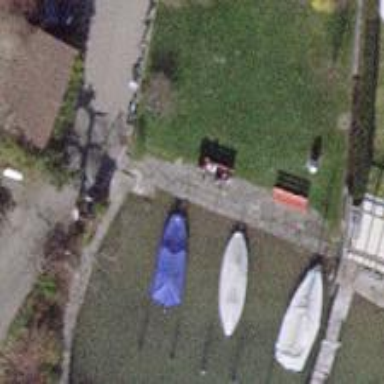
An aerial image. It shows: Red bench.